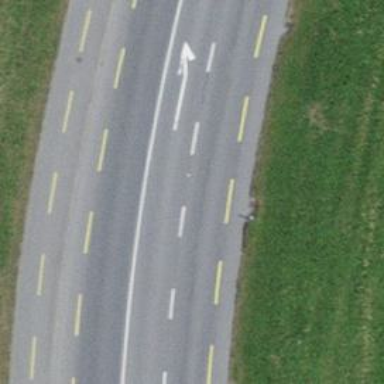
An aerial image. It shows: Secondary road with asphalt surface. It has cycle lane on both sides.